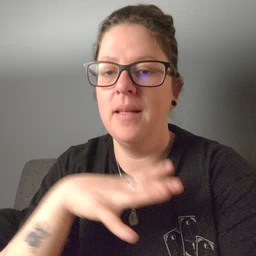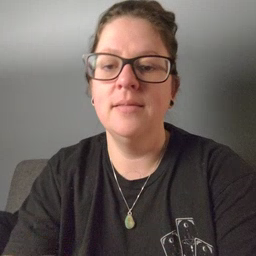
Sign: man